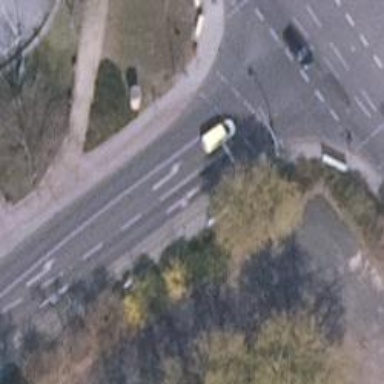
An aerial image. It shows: Road intersection controlled by traffic signals.